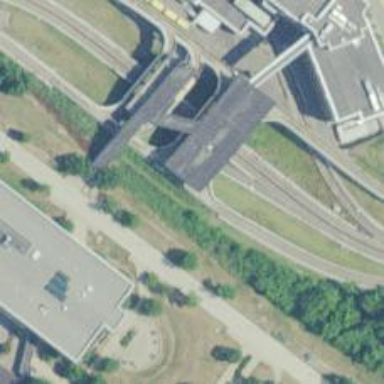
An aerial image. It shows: Bridge over bus guideway.